Current action and preconditions to check: trajectory_clear

Your task: For each precondition in the list above, predict whether it will hold at this action.

Consider the current scene as observed from the mobile robot's camera, and analyze the predicted future states of all dynamic agents (e.g., people, animals, vehicles, or any moving entities) within the NEXT SECOND.

IMPORTANT: Only answer "very likely" if you are absolutely certain—based on strong, clear evidence—that a dynamic agent will violate the precondition in the predicted future state. Do NOT answer "very likely" for unlikely, ambiguous, or low-probability risks.

Ask yourself for each precondition: Is there a high probability, with clear and convincing evidence, that the predicted future states of any dynamic agent will interfere with the predicted future state of the currently executing action within the NEXT SECOND, causing that precondition to fail?

Assess the risk level based on these predictions. Use "likely" or "very likely" if motions create a clear risk of interference.

Use "neutral" or "improbable" if agents are nearby but their predicted paths are clearly diverging or non-conflicting.

Failure Risk Categories: "very improbable", "improbable", "neutral", "likely", "very likely"

Answer Format: Output ONLY the probability_of_failure value from these categories: "very improbable", "improbable", "neutral", "likely", "very likely"

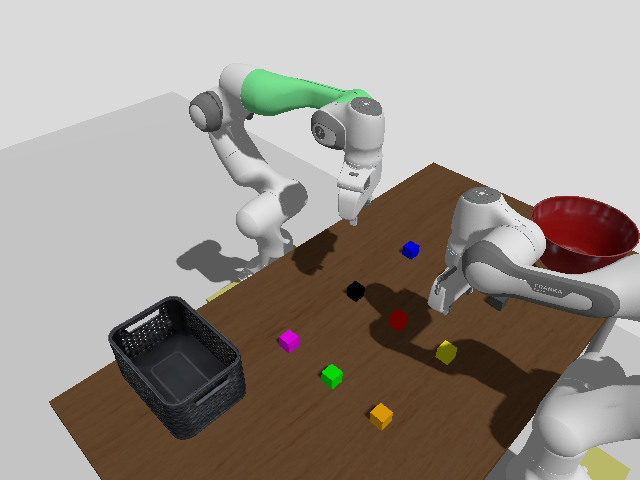

Answer: very improbable